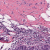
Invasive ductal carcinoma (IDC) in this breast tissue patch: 0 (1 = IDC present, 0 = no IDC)